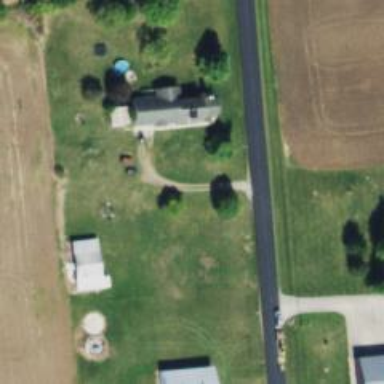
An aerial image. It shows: Driveway.